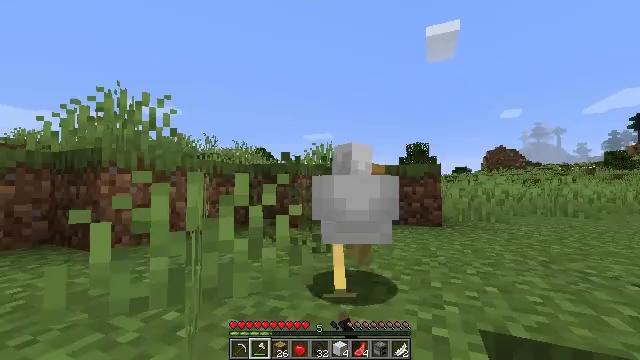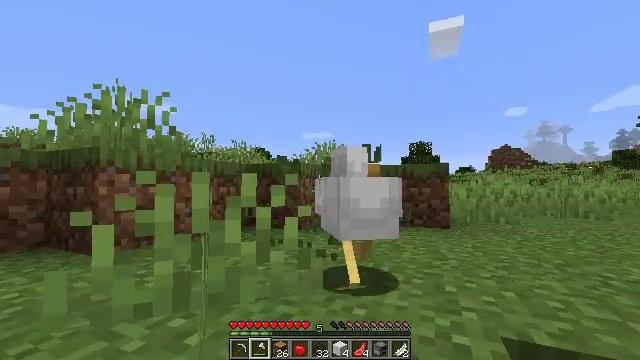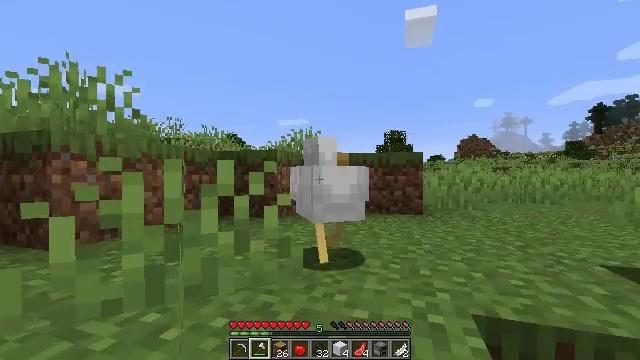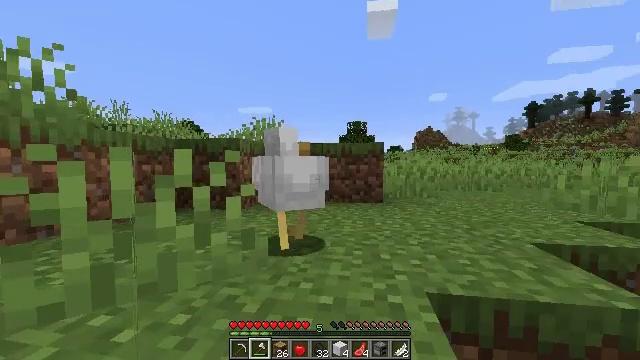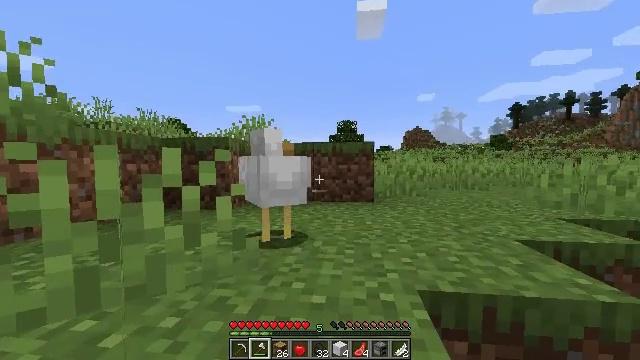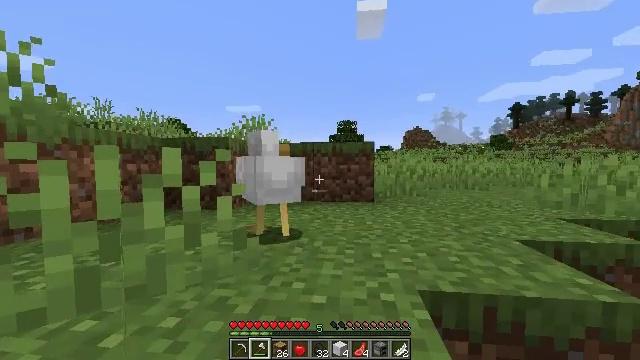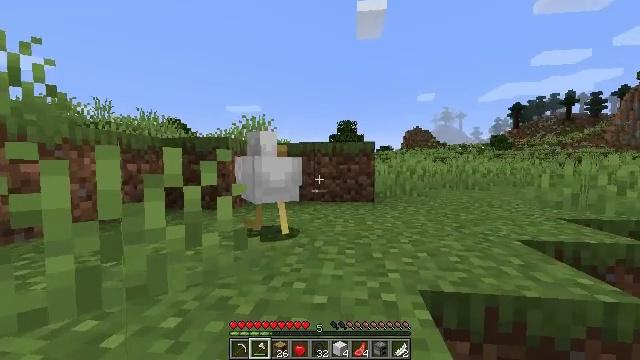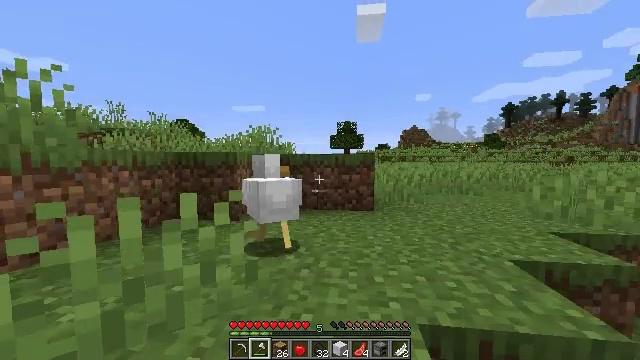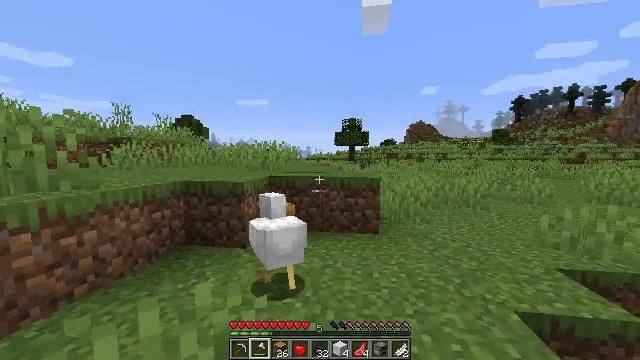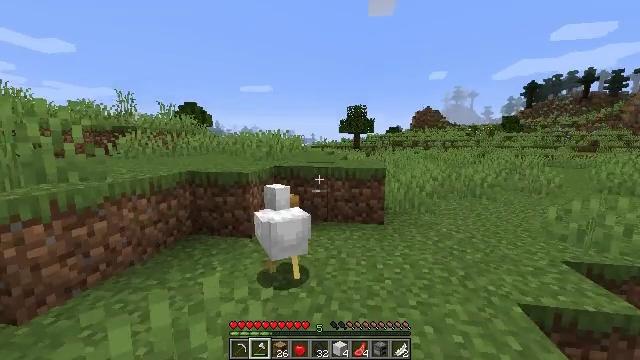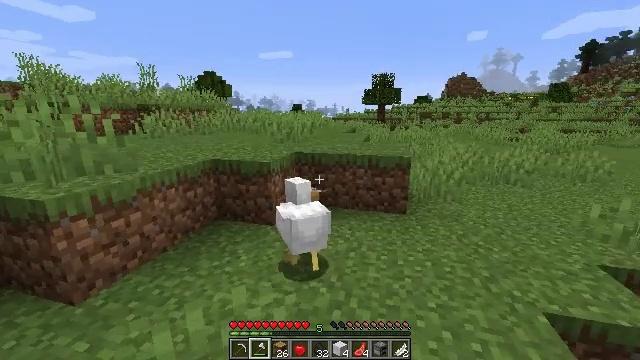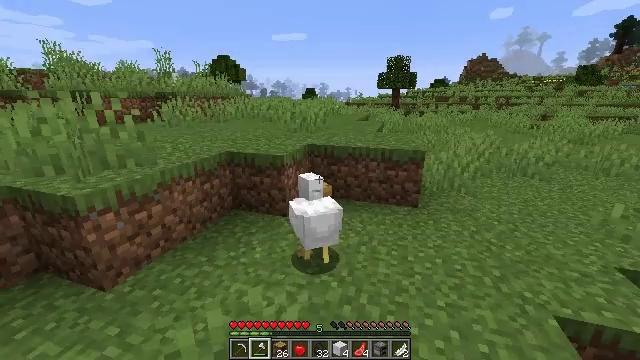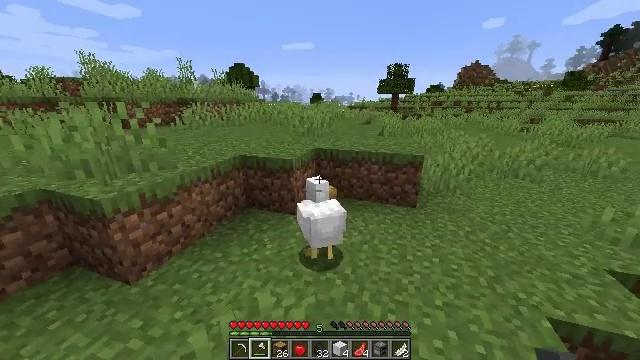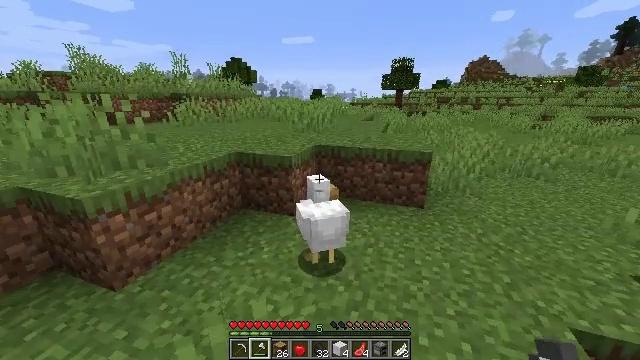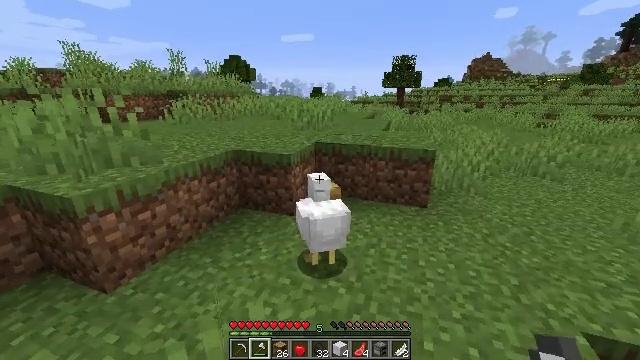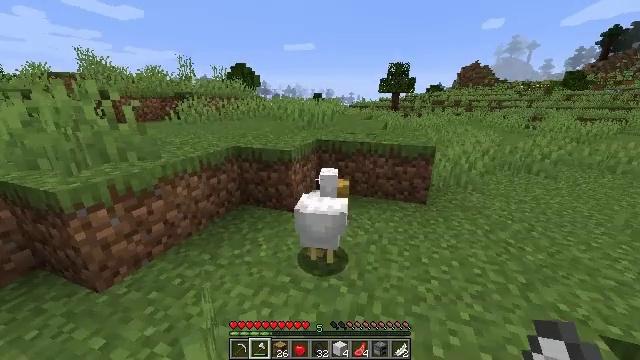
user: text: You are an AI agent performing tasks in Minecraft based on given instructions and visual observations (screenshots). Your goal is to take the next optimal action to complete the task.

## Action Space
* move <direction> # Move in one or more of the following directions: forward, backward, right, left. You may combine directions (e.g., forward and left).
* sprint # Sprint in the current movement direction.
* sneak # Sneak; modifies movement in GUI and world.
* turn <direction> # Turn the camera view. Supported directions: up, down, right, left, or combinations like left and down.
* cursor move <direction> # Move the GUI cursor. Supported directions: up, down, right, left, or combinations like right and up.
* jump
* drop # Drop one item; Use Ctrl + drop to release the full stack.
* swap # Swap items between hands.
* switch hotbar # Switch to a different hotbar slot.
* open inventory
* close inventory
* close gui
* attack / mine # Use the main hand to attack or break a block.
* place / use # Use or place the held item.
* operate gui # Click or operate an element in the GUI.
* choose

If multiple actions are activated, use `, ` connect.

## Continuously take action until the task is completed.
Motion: motion action
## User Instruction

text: Hunt a chicken.
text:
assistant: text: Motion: no_op
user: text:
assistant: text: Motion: turn right and down
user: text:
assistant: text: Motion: turn right and down
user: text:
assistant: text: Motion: turn right
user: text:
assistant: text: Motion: no_op
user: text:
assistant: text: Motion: move forward, sprint
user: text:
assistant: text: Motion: move forward, sprint, jump
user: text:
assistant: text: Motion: move forward, sprint, turn left and down, jump
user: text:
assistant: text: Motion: move forward, sprint, turn left and down, jump
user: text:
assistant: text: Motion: move forward, sprint, turn left and down, jump
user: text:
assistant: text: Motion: move forward, sprint, turn left and down
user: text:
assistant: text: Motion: move forward, sprint, turn left and down
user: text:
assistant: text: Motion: move forward, sprint
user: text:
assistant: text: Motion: move forward, sprint
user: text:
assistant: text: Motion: move forward, sprint
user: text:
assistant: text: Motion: move forward, sprint
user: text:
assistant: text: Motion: move forward, sprint, turn down
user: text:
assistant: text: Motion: move forward, turn down, attack / mine
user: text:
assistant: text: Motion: move forward, turn down, attack / mine
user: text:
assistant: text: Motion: turn down, attack / mine
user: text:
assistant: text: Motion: turn down
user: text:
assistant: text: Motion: turn right and down
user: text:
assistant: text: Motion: no_op